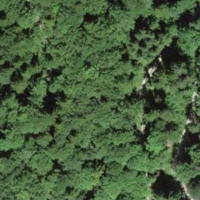
EUNIS habitat code: 44
Species observed at this site:
Lathyrus vernus
Aquilegia vulgaris
Oxalis acetosella
Aruncus dioicus
Asplenium viride